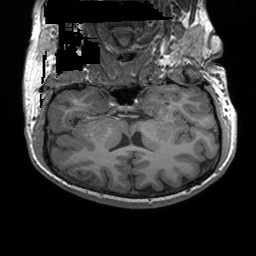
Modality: T1w
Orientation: sagittal